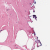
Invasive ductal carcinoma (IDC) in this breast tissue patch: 0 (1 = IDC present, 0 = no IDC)